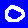
Digit: 0